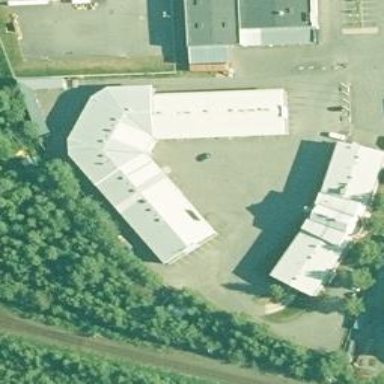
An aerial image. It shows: Building for vehicle inspection.